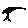
Label: tree